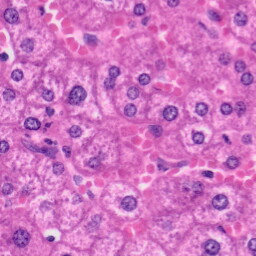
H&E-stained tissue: Liver